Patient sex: M
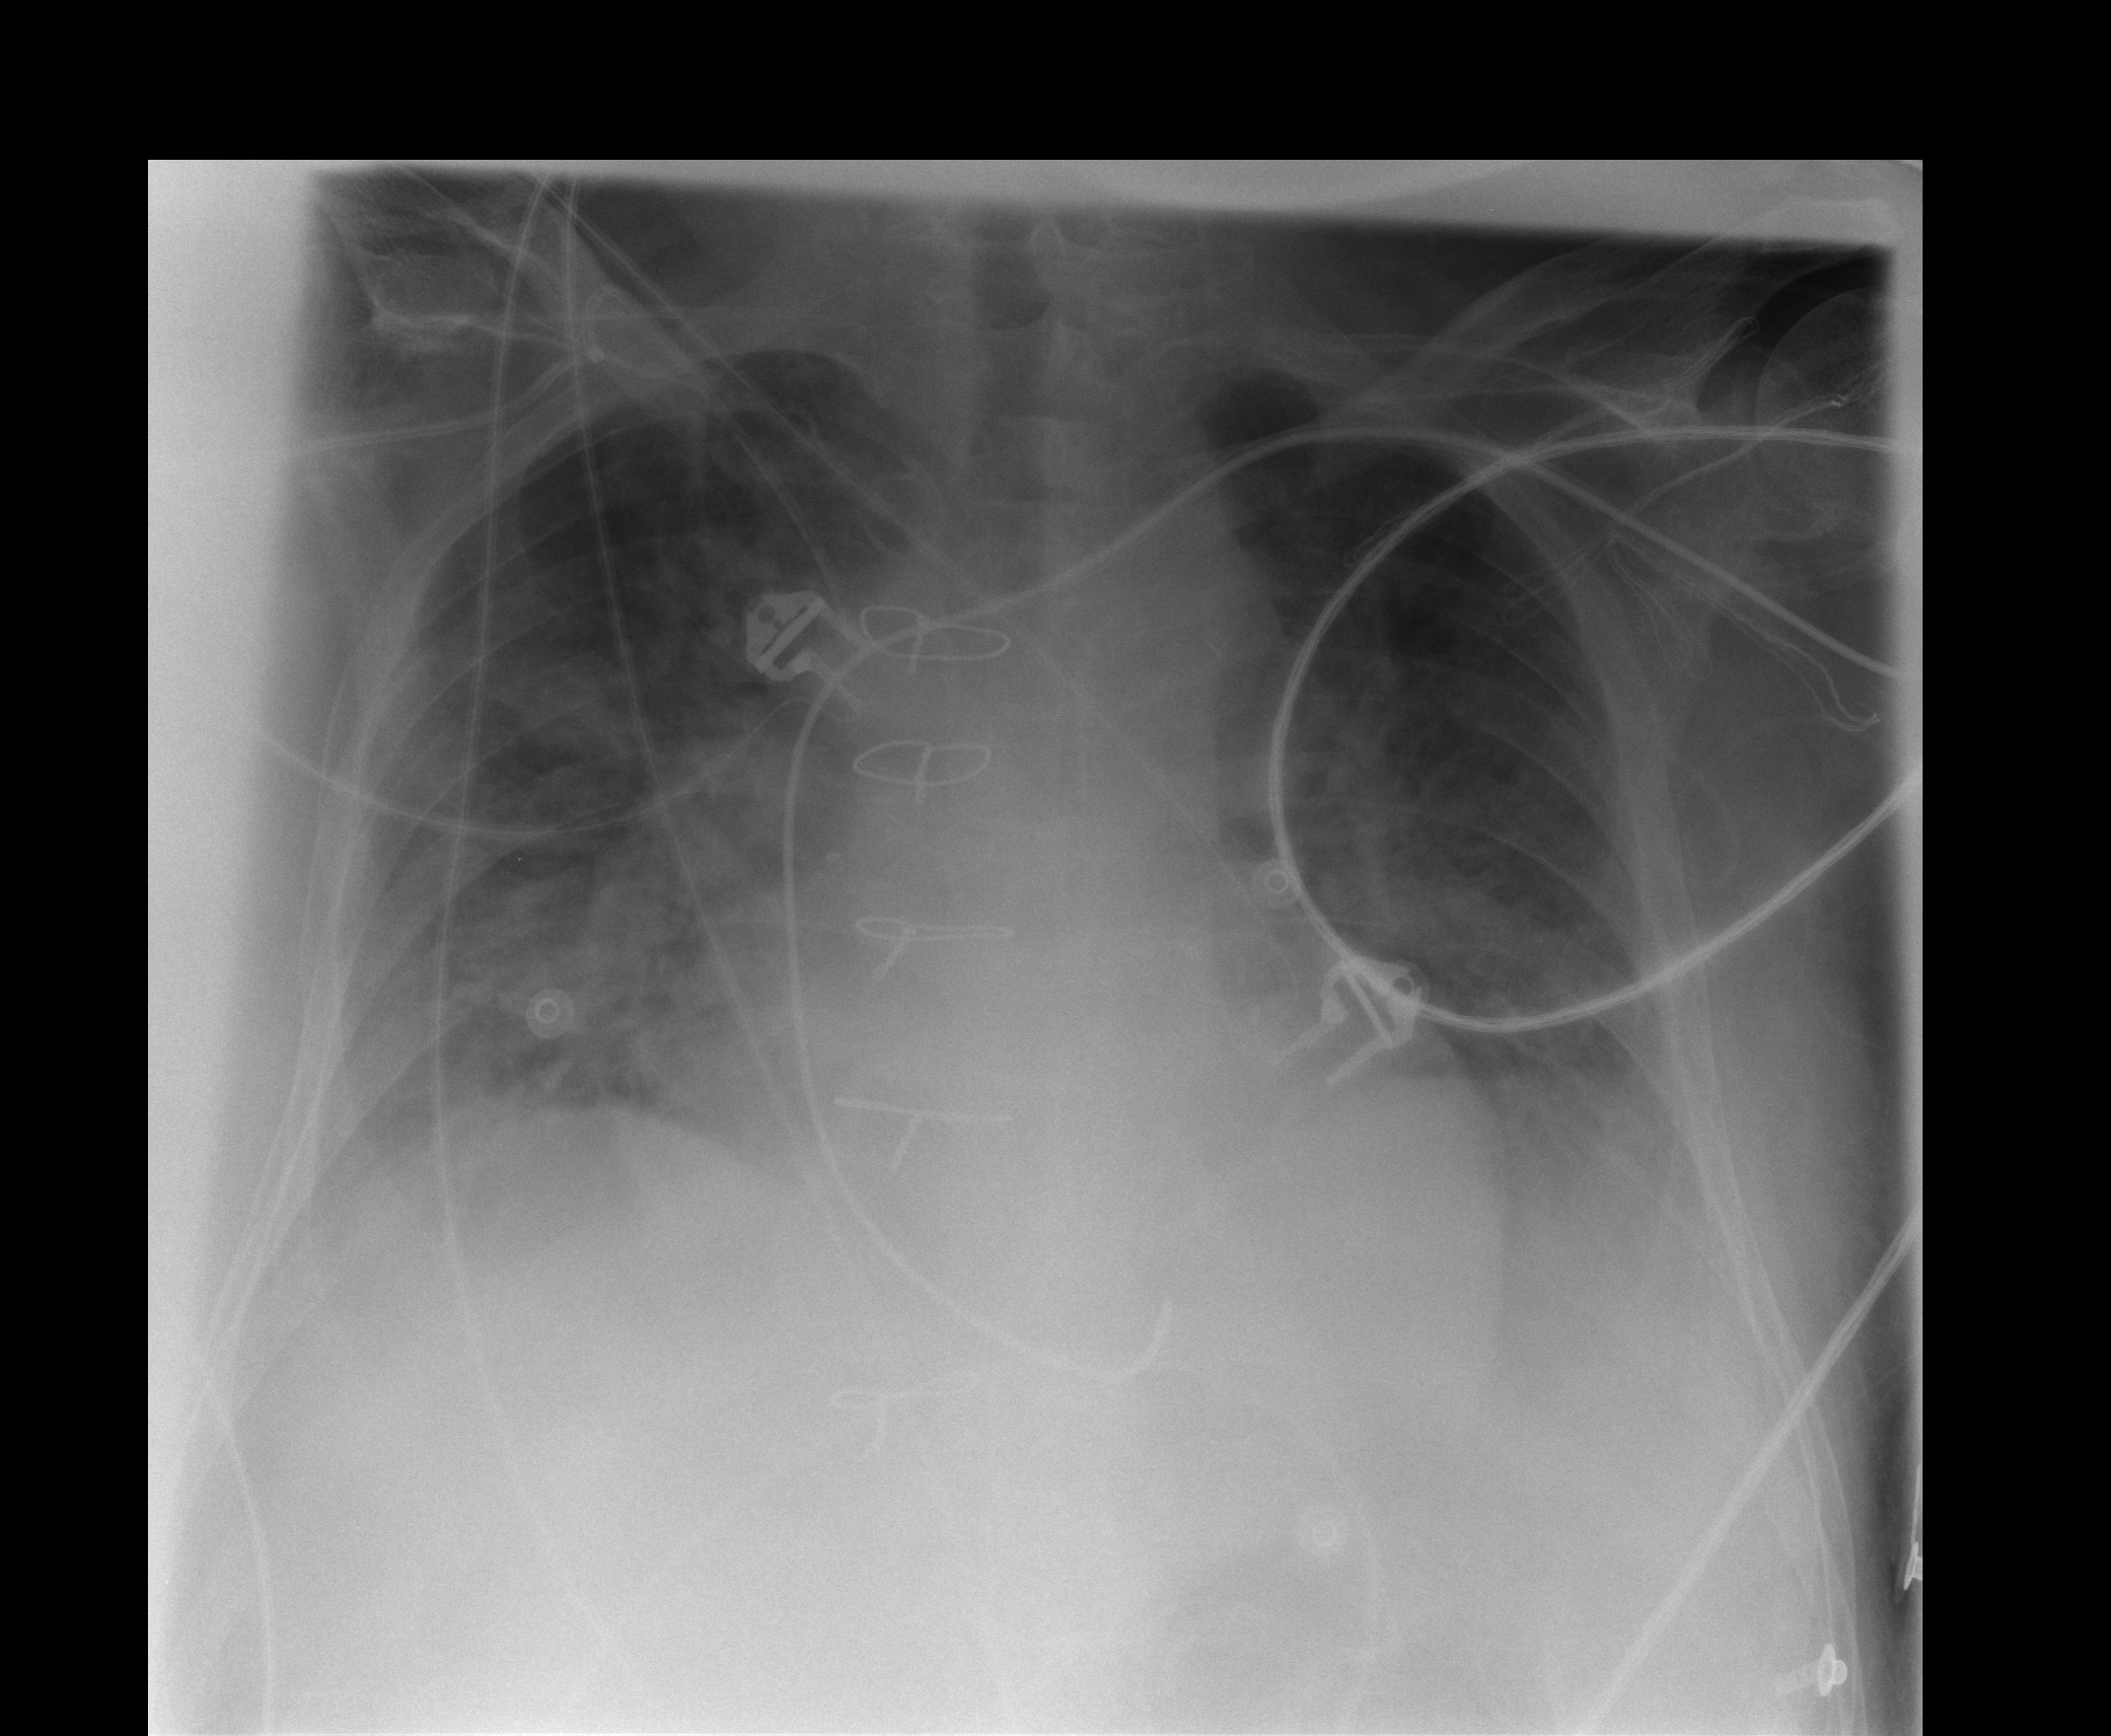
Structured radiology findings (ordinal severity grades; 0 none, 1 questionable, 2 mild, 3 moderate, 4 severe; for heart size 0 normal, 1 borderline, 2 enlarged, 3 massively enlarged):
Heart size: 0
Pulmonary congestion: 2
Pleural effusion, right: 1
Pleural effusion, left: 1
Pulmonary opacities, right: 2
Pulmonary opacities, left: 2
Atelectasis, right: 2
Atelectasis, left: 2